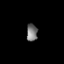
Tissue: prostate
Cell type: Fibroblasts
Senescence score: 0.8628
Nuclear area (px): 185
Mean DAPI intensity: 119.405